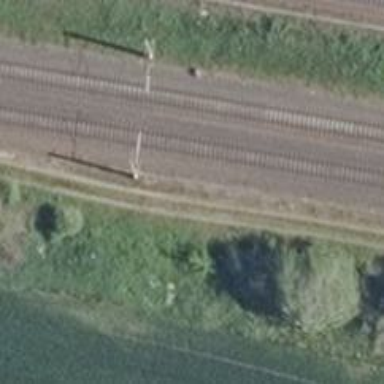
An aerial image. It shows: Railway milestone with catenary mast.